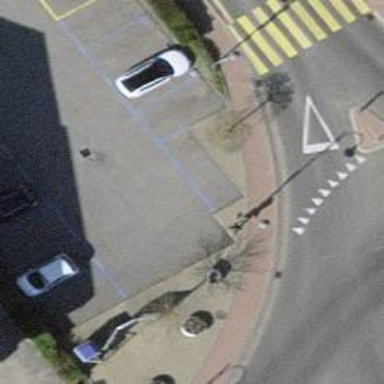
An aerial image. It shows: Footway area.